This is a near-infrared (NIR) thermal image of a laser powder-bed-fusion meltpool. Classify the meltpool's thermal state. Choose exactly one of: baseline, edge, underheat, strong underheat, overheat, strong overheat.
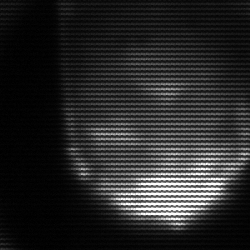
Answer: edge